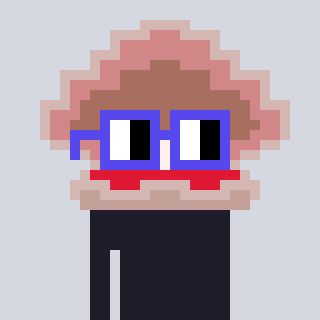
a pixel art character with square blue glasses, a oyster-shaped head and a blue-colored body on a cool background